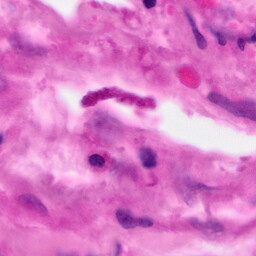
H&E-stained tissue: Pancreatic